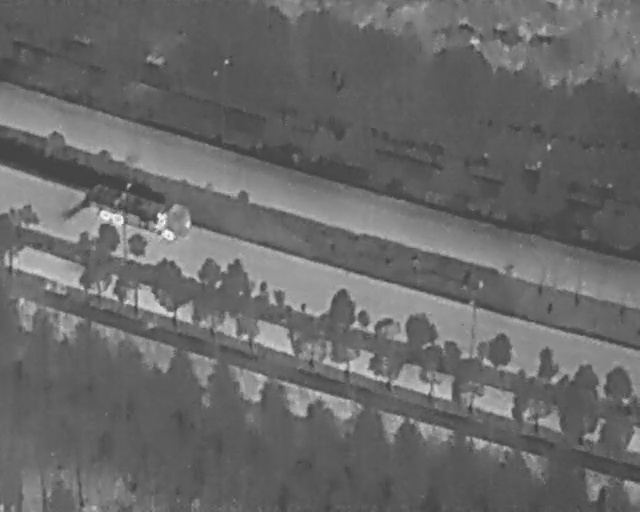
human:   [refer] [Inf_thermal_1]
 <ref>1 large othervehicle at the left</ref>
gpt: <box>[[18, 30, 24, 52, 14]]</box>